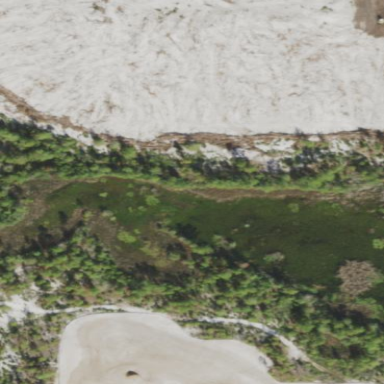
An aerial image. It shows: Marshy wetland area.